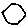
Label: hexagon